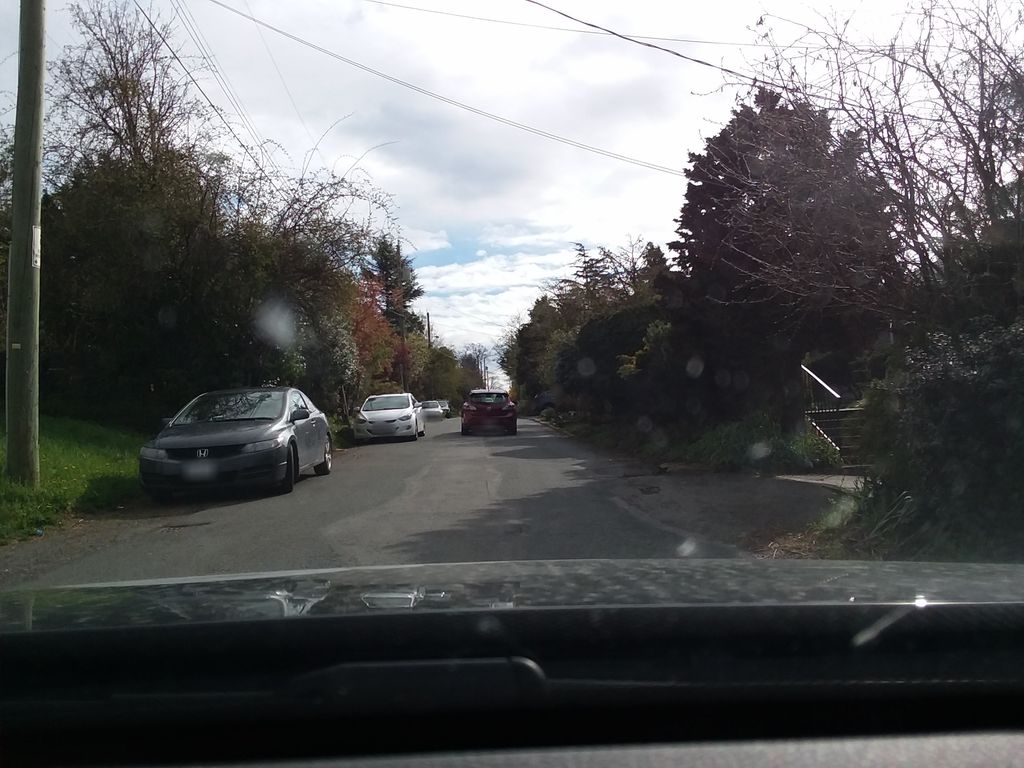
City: victoria